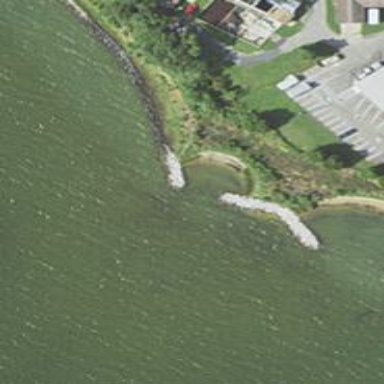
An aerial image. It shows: Breakwater structure.